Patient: sex F, age 38
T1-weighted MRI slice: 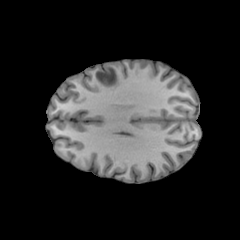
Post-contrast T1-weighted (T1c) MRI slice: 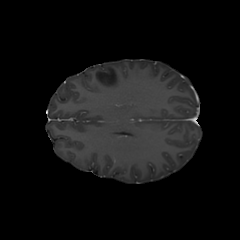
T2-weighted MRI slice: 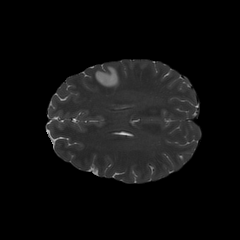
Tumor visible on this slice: yes
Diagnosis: Astrocytoma, IDH-mutant
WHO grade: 2